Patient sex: M
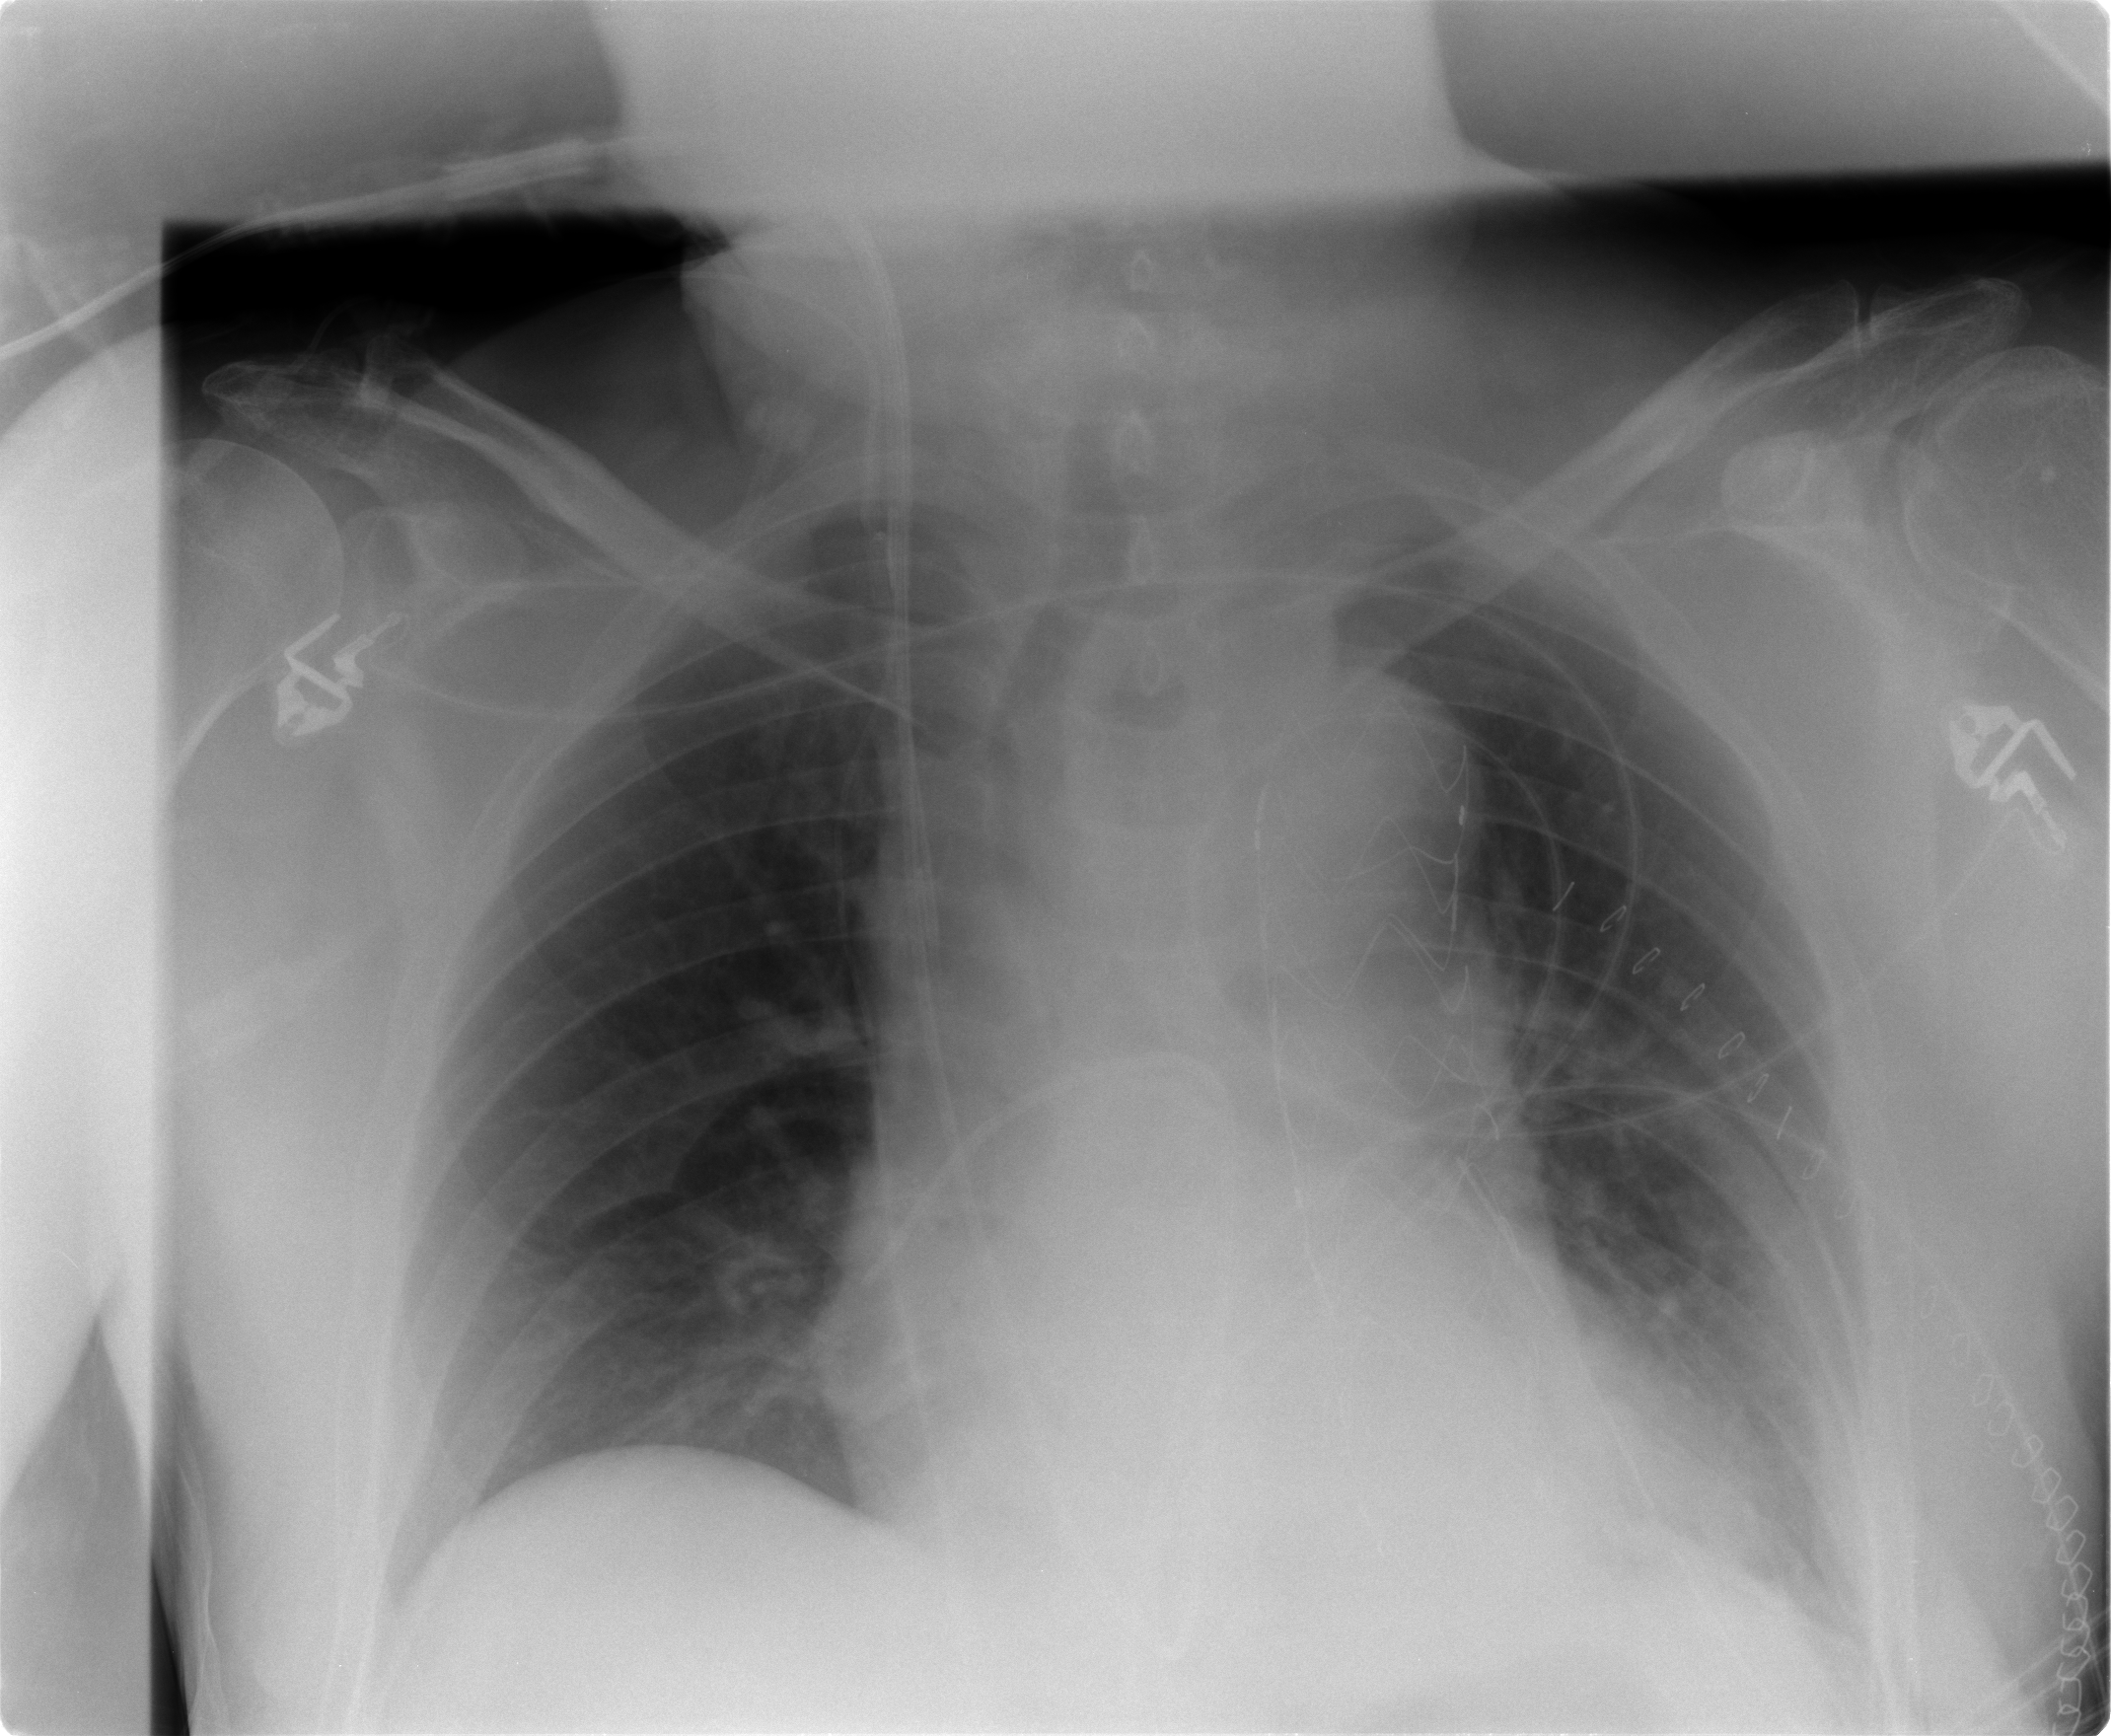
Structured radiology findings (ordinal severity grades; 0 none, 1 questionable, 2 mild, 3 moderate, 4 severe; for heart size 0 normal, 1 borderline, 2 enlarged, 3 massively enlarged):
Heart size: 2
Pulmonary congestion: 0
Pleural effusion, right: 0
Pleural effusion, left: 0
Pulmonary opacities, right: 0
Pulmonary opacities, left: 2
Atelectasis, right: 0
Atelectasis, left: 2